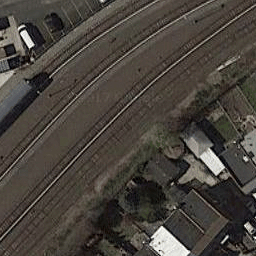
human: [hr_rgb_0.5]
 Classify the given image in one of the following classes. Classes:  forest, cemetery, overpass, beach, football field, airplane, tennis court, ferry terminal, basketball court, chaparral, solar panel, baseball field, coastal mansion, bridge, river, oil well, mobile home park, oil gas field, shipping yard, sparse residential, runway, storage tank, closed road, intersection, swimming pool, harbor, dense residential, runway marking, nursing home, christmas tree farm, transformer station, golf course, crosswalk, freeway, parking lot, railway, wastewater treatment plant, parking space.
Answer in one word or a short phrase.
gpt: railway